Question: In the code below I am adding together 865398.78 and -865398.78. I expect to get 0, but instead I get -0.03.

Source Code:
'''
program main
real(8) :: x
open(10,file="test.txt")
read(10,*)x
print *,"x=",x
x=x+865398.78
print *,"x+865398.78=",x
end program
'''
Result:
'''
x= -8<PHONE>
x+865398.78= -3.000000002793968E-002
'''
Am I wrong with the usage of "read" codes or something else?
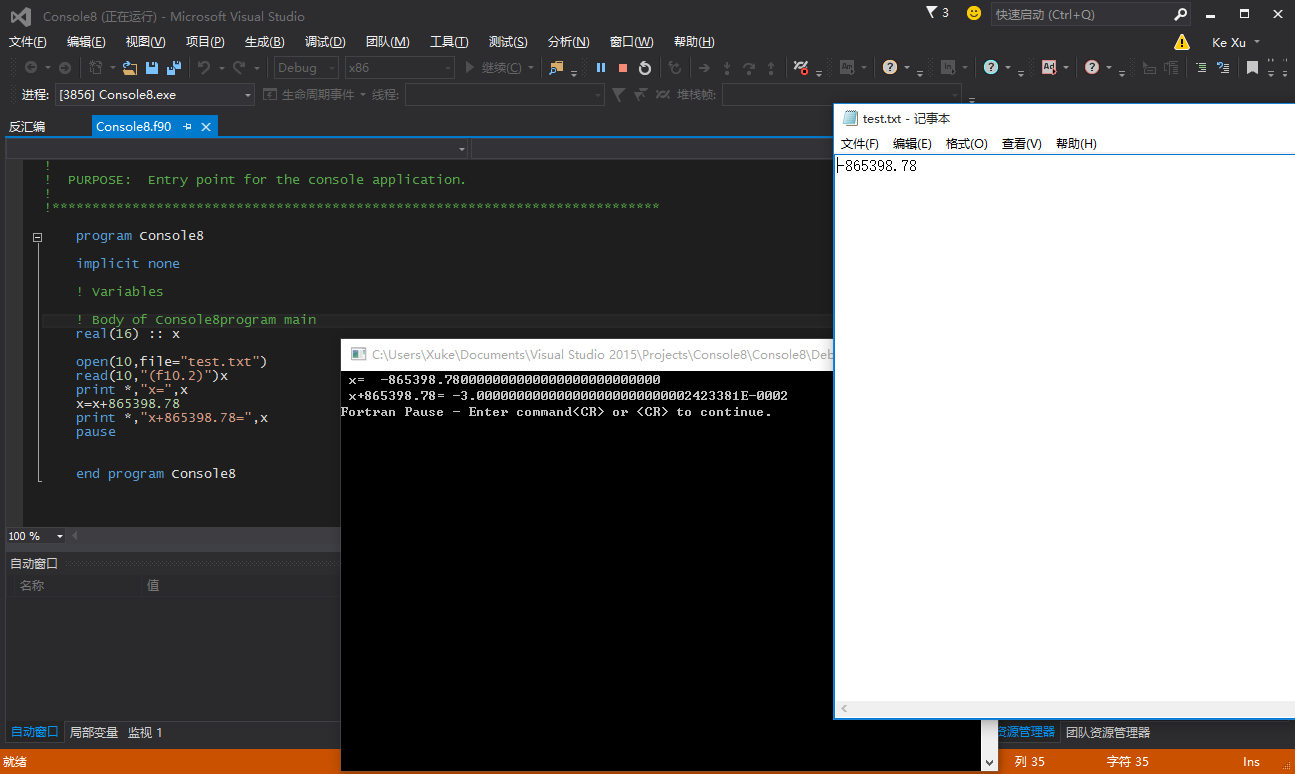
Answer: The number 865398.78 is represented in single precision in your code. Single precision can handle about 7 significant digits, while your number has 8. You can make it double precision by writing
'''
x=x+865398.78_8
'''